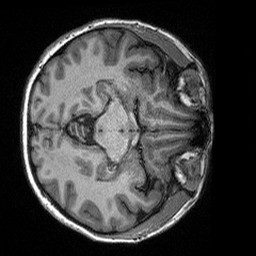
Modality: T1w
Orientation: axial
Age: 43
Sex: female
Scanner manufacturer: siemens
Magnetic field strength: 3 T
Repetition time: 2.3 s
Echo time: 0.00298 s